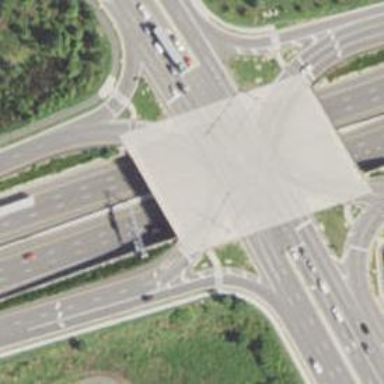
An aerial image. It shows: Bridge with trunk link highway and separate sidewalk.